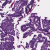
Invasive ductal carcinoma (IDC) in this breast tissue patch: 1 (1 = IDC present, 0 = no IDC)